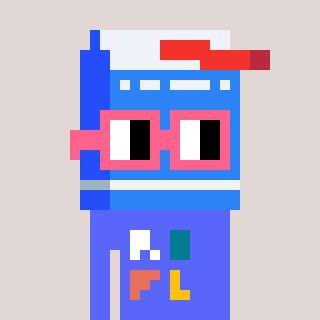
a pixel art character with square pink glasses, a milk-shaped head and a purple-colored body on a warm background